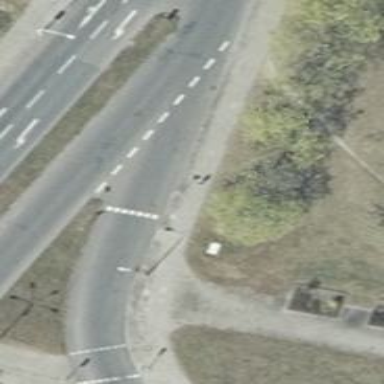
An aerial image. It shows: Road with "give way" sign.